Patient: sex M, age 83
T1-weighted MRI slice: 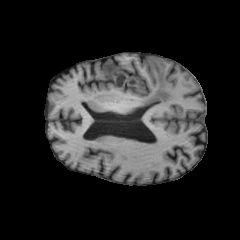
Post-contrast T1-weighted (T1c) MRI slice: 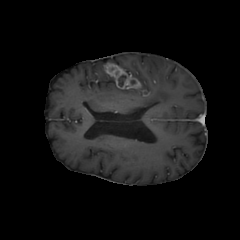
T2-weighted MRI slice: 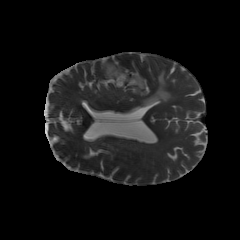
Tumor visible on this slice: yes
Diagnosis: Glioblastoma, IDH-wildtype
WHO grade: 4